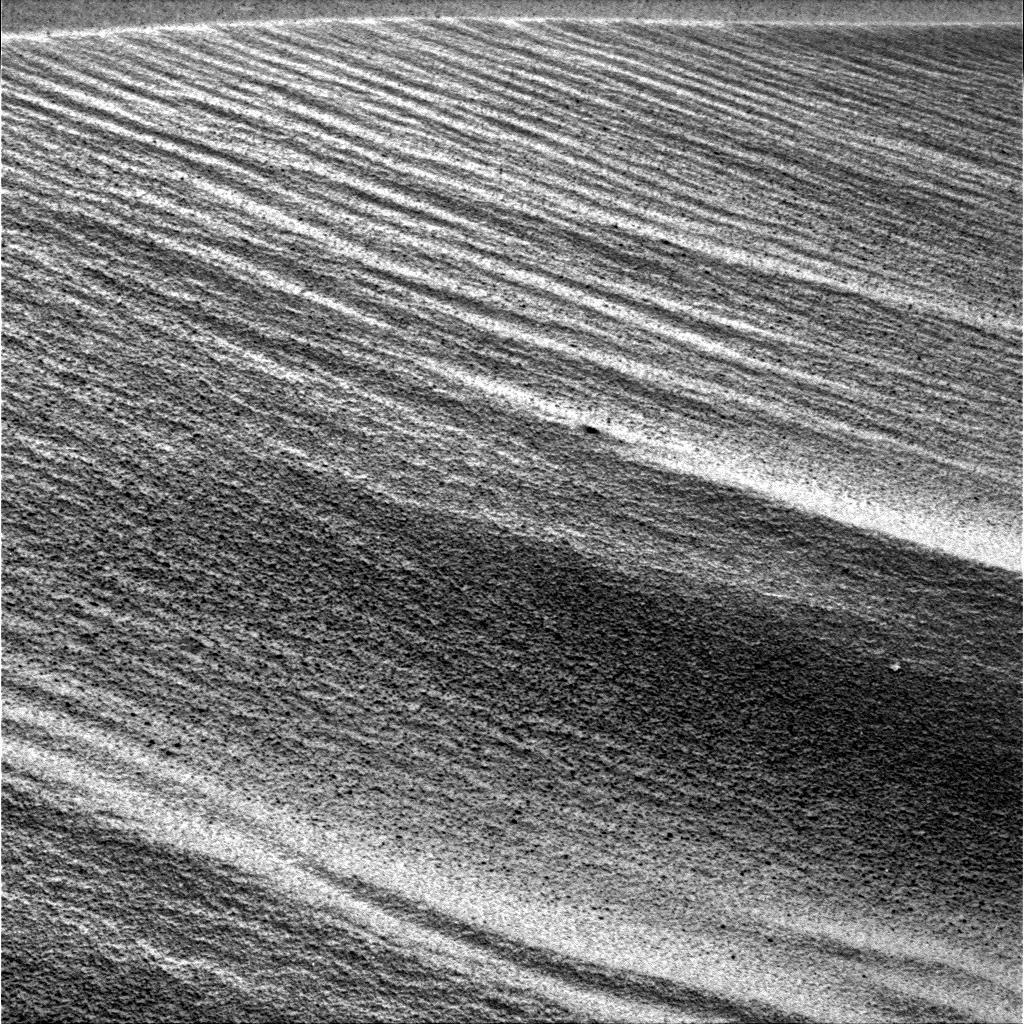
Terrain classes present: Gravel / Sand / Soil